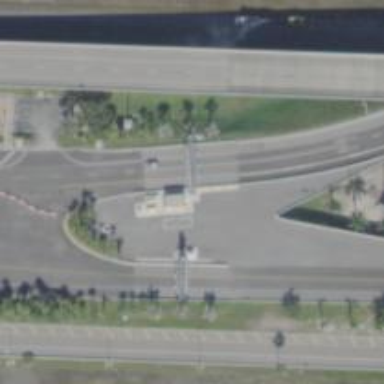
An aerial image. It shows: Toll gantry on the road.